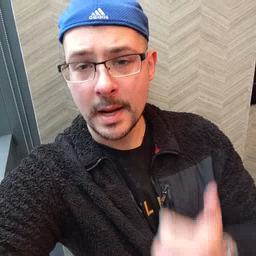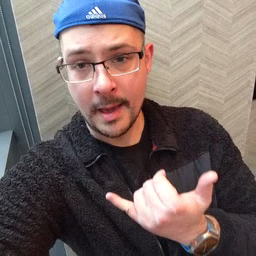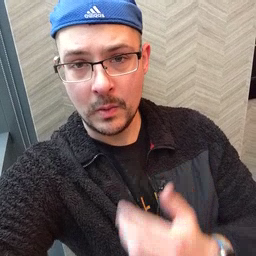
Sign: now